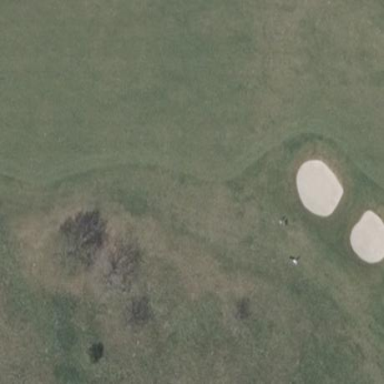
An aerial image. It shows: Grassy golf fairway.